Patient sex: M
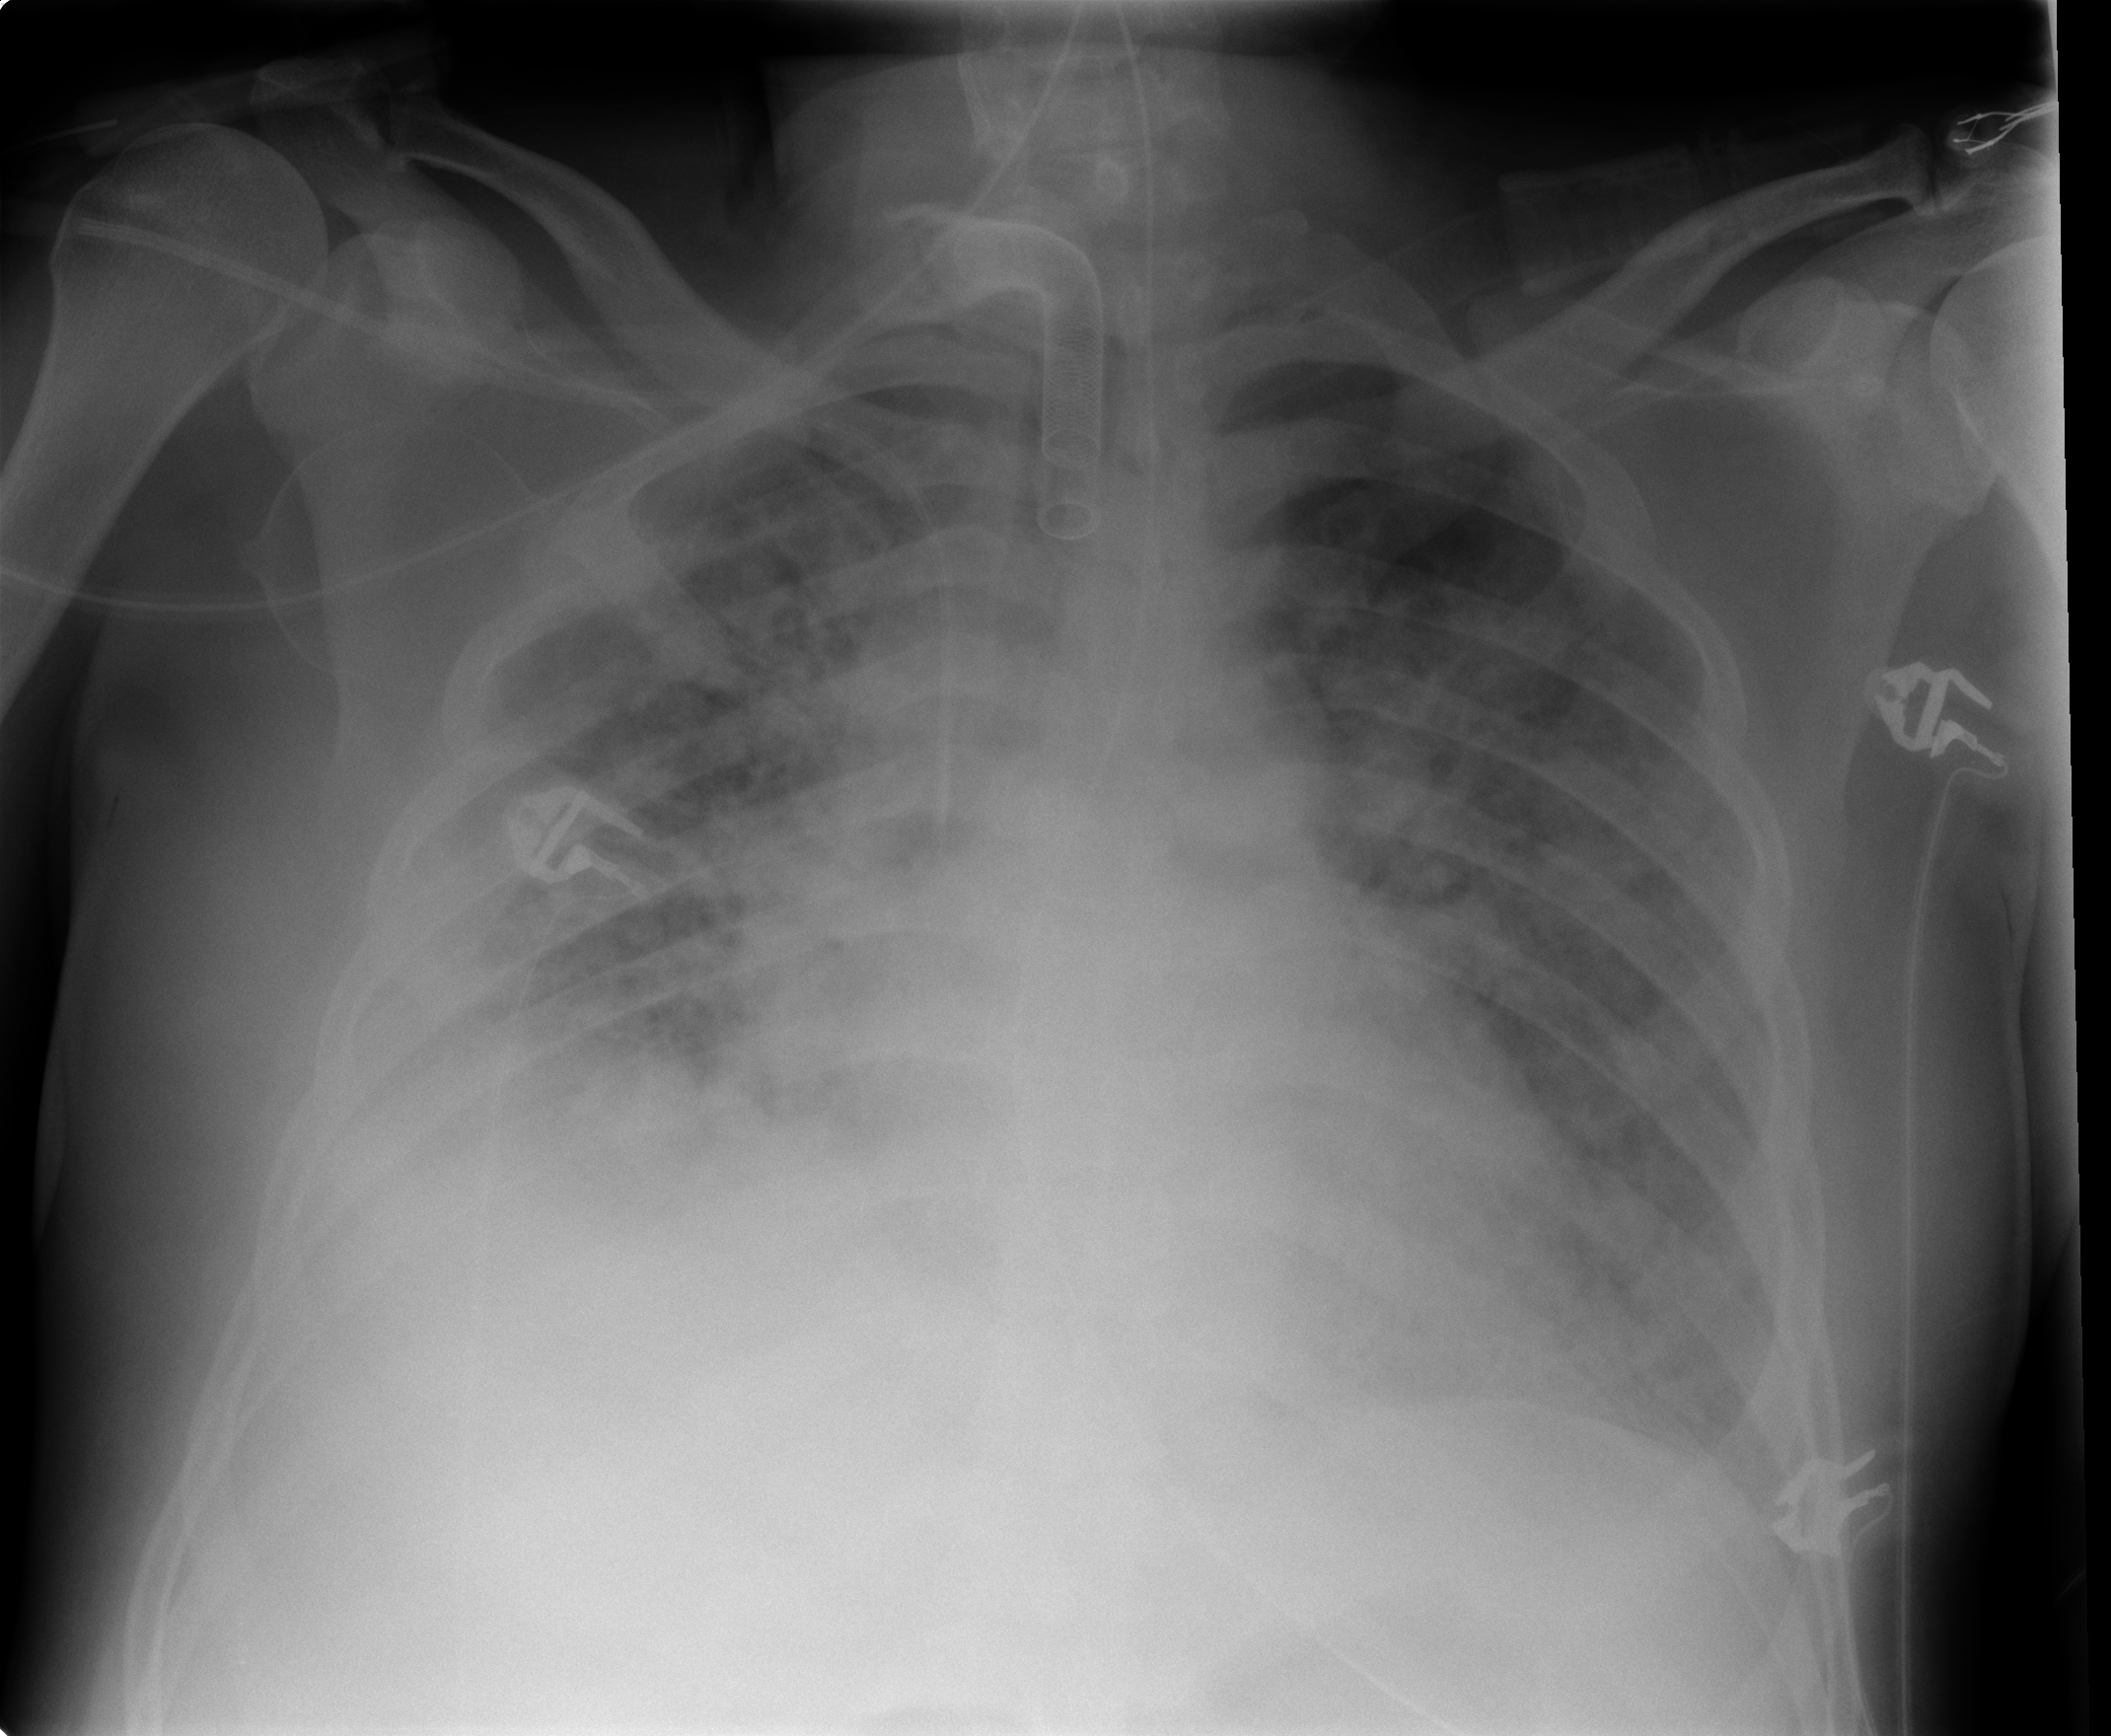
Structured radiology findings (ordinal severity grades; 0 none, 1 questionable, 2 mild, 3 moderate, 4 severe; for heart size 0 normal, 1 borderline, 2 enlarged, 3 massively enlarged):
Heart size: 0
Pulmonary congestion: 2
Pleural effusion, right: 2
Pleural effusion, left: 1
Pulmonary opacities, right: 4
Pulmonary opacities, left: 4
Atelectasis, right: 2
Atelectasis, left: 2